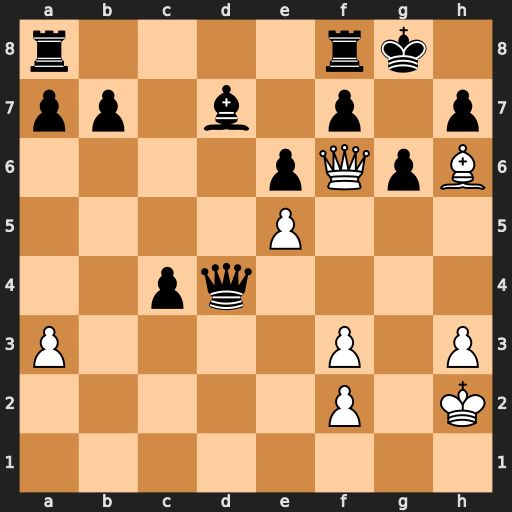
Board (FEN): r4rk1/pp1b1p1p/4pQpB/4P3/2pq4/P4P1P/5P1K/8
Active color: w
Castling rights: -
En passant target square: -
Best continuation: Qg7#